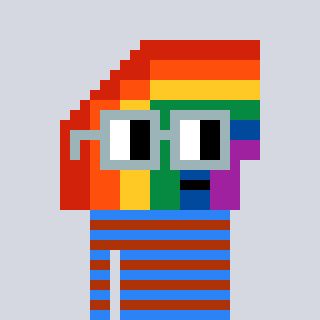
a pixel art character with square dark gray glasses, a rainbow-shaped head and a hotbrown-colored body on a cool background